Question: I've been following Facebook code sample "FBShareSample" to create a share dialog,
The example handles the fallback for user without FB App installed.
Everything is working well with FB App but when I get to the fallback the UI in my app look different from the one in FBDemo (navigation bar, buttons etc.)
In addition the friends button is not active.
Am I missing some kind of configuration in my iOS client? Is it somehting that need to be configured on my App page on FB?

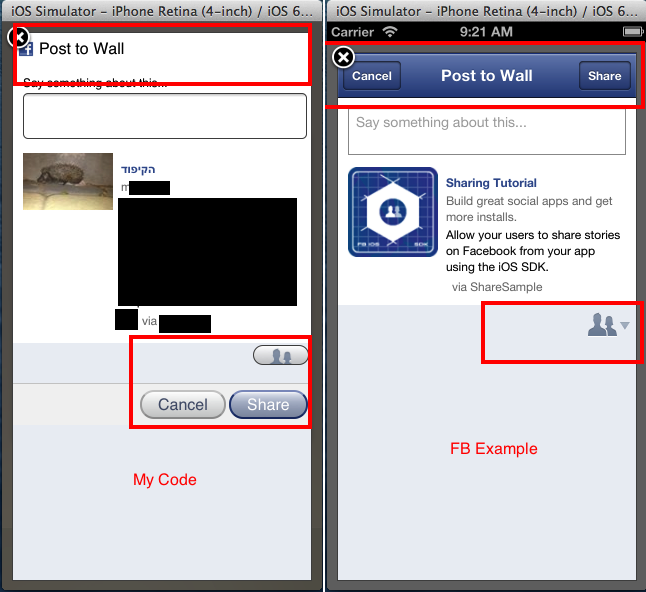
Answer: I've used Charles to analyse the request and response and the only difference between FB sample code and my code was the userAgent string.
The problem was resolved by removing from the UserAgent parameter the string: " webView", for some reason this specific string caused FB to return a different layout/CSS page when this parameter was present.